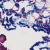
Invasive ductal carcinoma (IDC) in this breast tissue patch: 0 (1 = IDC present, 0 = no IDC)